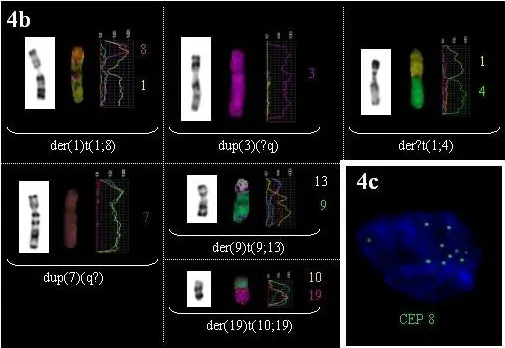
Conventional and molecular cytogenetic data of case 2 at diagnosis and recurrence. 4a: R-banded karyotype from initial tumor characterized by complex numerical and structural clonal abnormalities. Arrows indicate structural clonal aberrations. 4b: Partial R-banded details associated with partial Multiplex FISH results of each structural chromosomal abnormality. Painting chromosomes by M-FISH are showed in false color view with fluorescence profiles. 4c:Interphase in situ hybridization with a chromosome 8 centromeric probe directly labelled FITC from recurrent tumor showing over representation (10 signals) of centromeric region of chromosome 8 : nuc ish 8 cen (D8Z1x10).
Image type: pathology (fish)